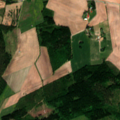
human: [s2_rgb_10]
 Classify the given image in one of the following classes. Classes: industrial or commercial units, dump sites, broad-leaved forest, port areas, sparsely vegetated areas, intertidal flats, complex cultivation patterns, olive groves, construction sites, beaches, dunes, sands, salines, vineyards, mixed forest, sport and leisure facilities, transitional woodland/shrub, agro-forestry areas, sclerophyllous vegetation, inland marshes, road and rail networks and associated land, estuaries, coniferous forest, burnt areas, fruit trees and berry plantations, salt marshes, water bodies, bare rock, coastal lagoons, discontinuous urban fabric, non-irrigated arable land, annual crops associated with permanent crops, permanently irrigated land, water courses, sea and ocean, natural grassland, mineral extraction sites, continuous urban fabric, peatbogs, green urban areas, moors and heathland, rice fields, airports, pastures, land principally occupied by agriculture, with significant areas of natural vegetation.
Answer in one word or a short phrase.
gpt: non-irrigated arable land, land principally occupied by agriculture, with significant areas of natural vegetation, coniferous forest, mixed forest